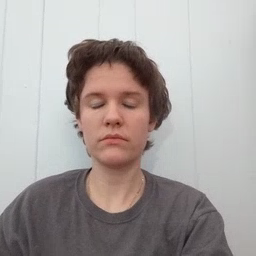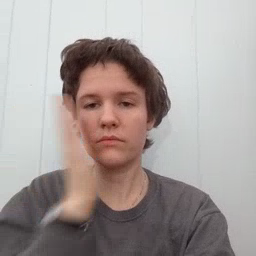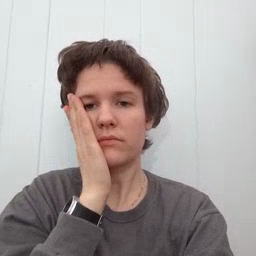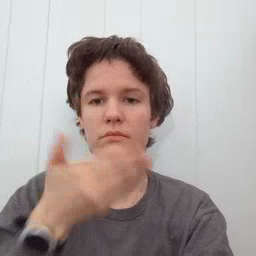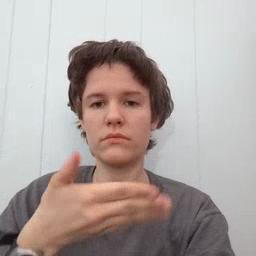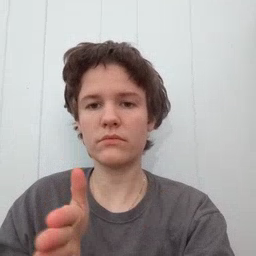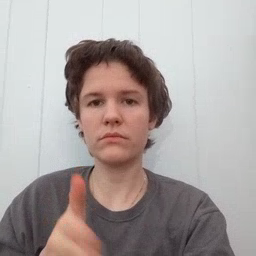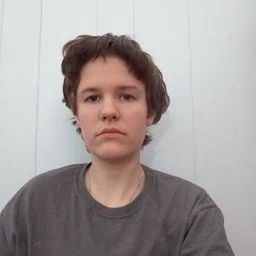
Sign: bedroom